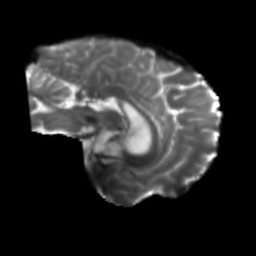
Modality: T2w
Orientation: sagittal
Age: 44
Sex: female
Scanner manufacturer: siemens
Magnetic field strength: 3 T
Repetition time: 5.25 s
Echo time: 0.08 s